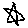
Label: star